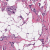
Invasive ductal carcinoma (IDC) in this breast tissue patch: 0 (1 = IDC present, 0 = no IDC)